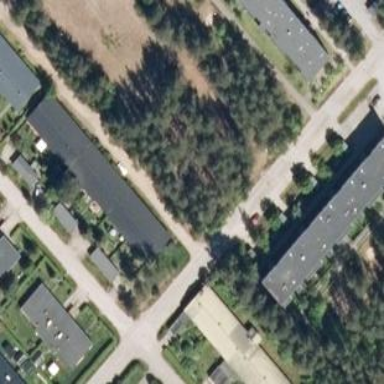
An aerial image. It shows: Terrace building.